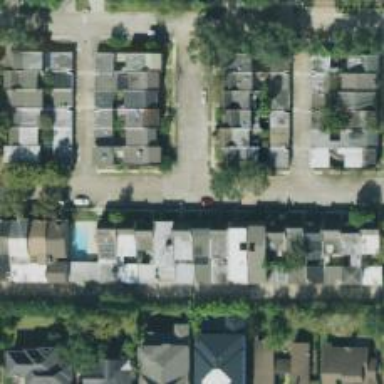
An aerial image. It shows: Residential road.